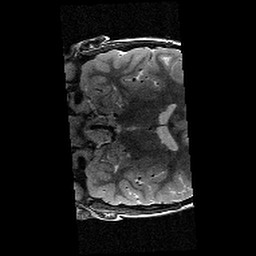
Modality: T2w
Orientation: coronal
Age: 10
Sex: male
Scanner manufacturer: siemens
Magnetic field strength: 3 T
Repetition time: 9.23 s
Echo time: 0.067 s